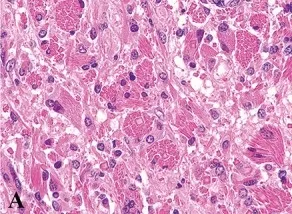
Dense collections of large cells with abundant eosinophilic cytoplasmic inclusions of fibrillar to crystalloid shape (A, B; HE 20x and 40x).
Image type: pathology (h&e)